Chest X-ray:
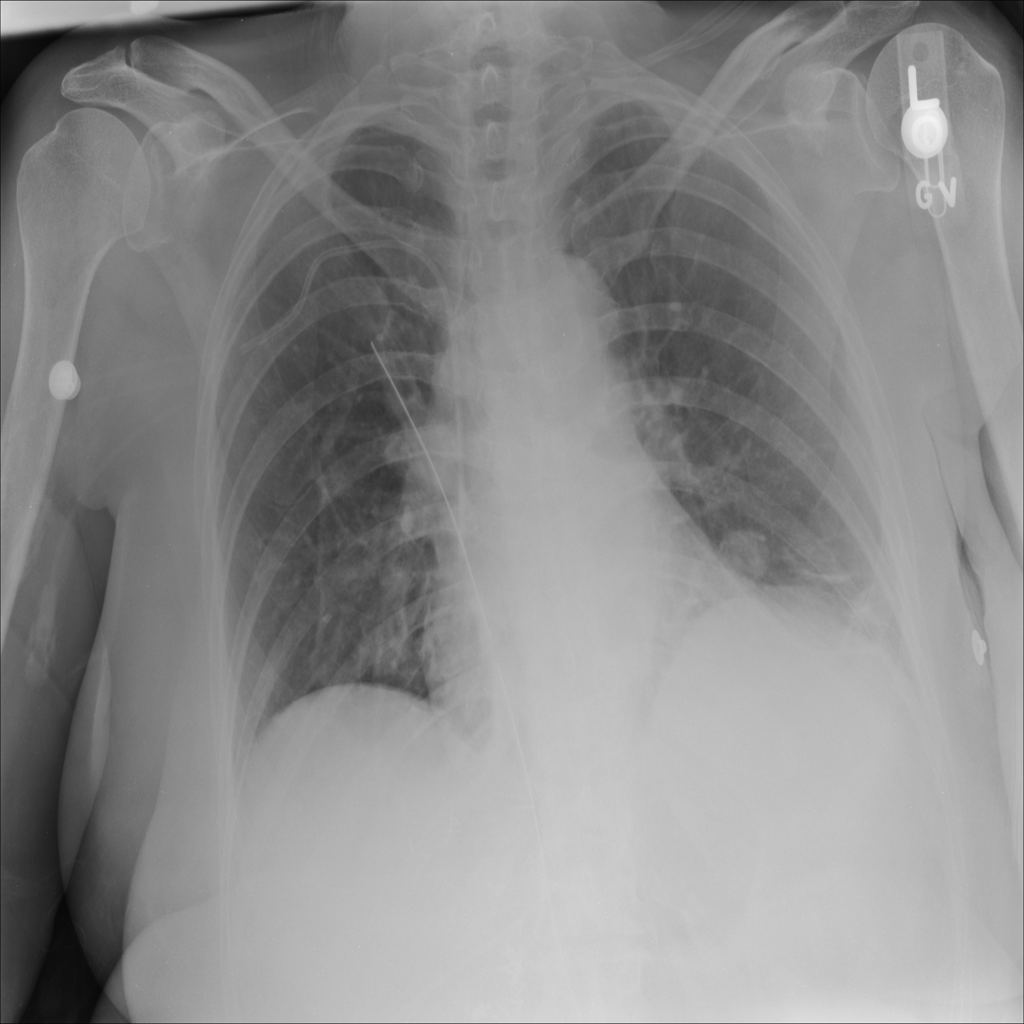
Findings: Nodule, Consolidation, Effusion
No abnormal finding: no